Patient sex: M
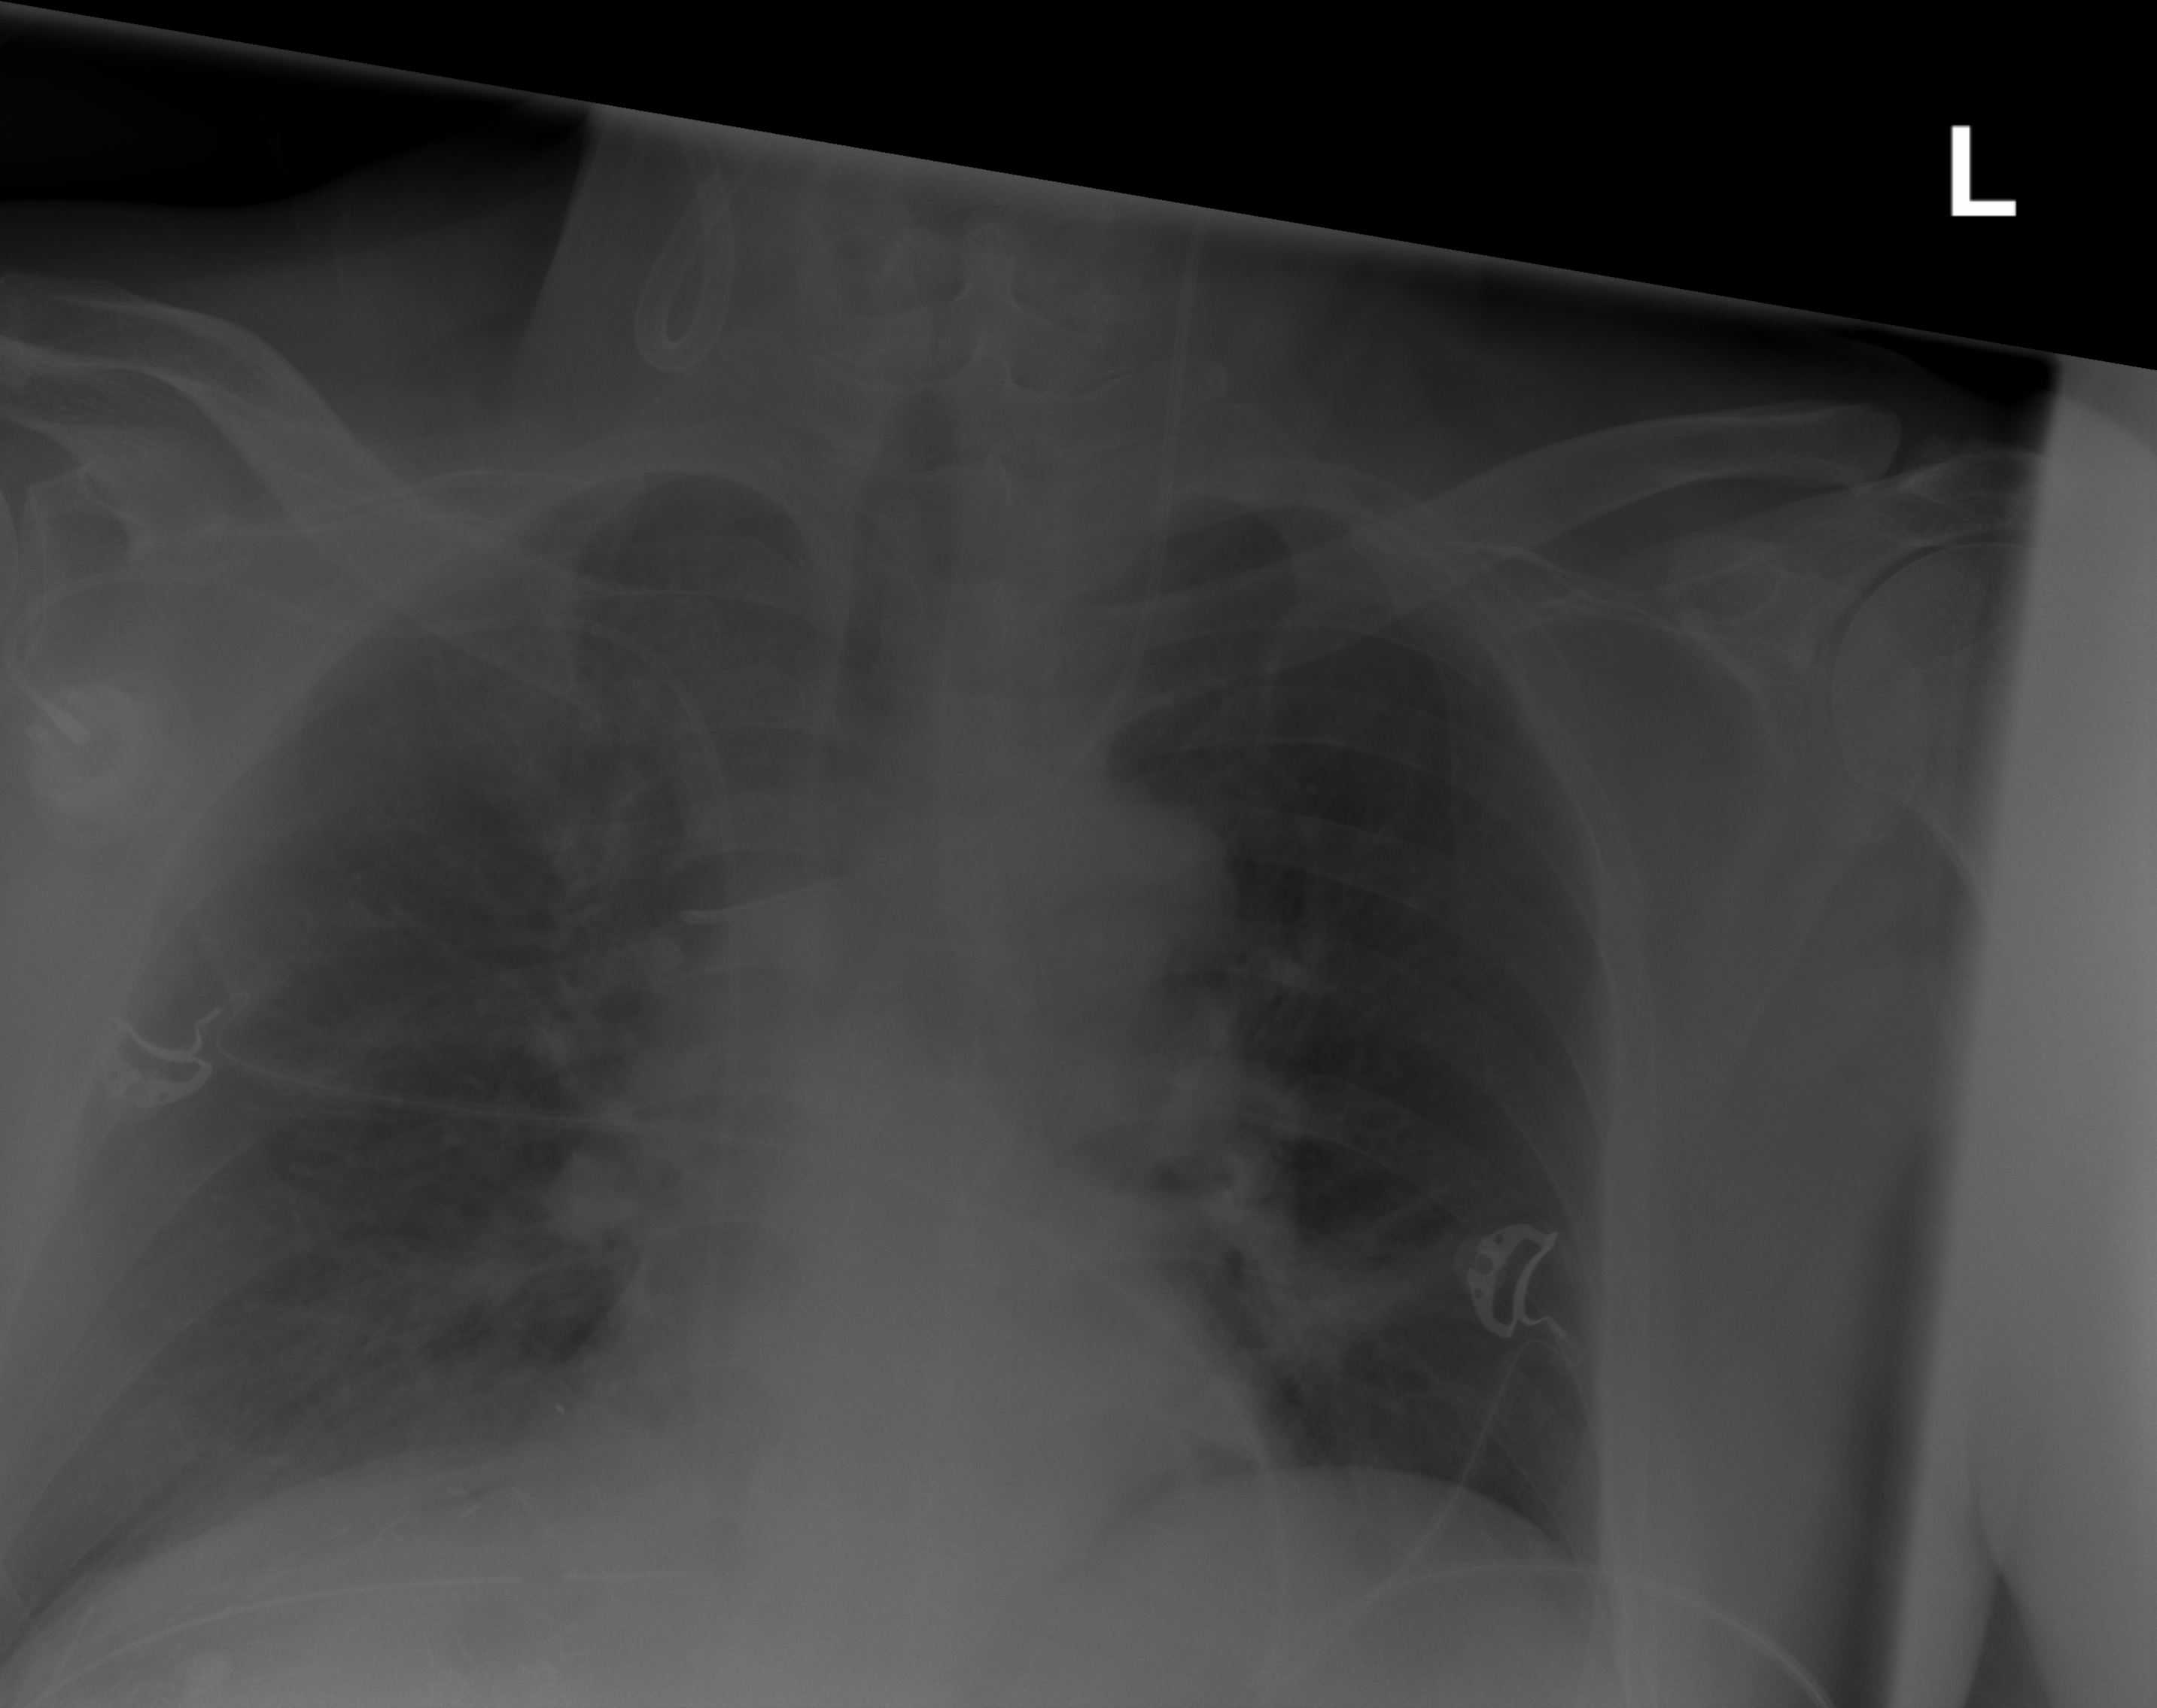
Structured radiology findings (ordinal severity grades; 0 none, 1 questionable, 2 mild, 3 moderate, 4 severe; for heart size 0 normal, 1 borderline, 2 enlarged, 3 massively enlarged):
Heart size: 0
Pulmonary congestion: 2
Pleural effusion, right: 0
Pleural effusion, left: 0
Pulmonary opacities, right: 0
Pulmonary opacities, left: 0
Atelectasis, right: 0
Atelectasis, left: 0